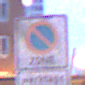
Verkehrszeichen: BeginnEingeschraenktesHalteverbotZone
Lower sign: ZeitangabenMitBeschraenkungAufWochentage7
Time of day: Night
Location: Outdoor (Urban)
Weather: PartlyCloudy
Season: NotSpecified
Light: Artificial